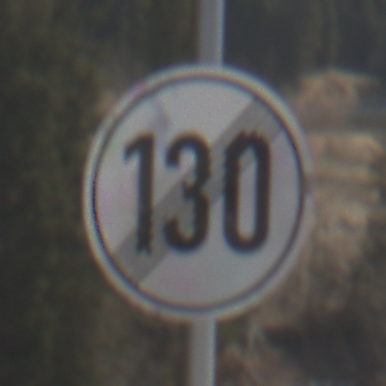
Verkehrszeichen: EndeGeschwindigkeit130
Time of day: Midday
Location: Outdoor (Nature)
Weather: PartlyCloudy
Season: NotSpecified
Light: Natural